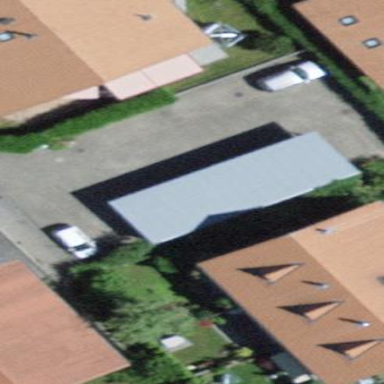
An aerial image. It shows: View of roof of building.